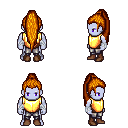
a pixel art fantasy rpg character, male body template, dark elf, purple skin, gold chest armor, metal pants, dark blonde extra-long topknot hairstyle, white cloth bandages, brown shoes, four views (front, back, left, right), 2x2 character sprite sheet, small pixel art, hard edges, no anti-aliasing